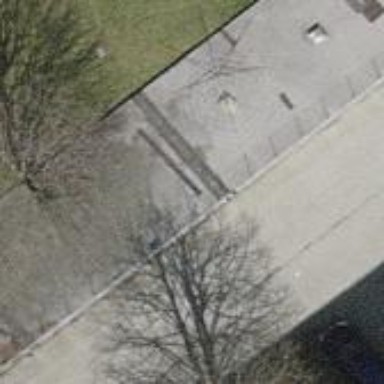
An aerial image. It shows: Group of garages.